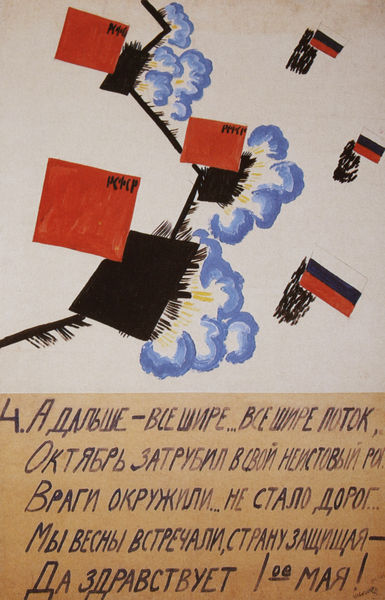
Titel: "Es lebe der 1. Mai!"
Künstler: Wladimir Koslinskij
Standort: St. Petersburg
Institution: Russisches Museum
Schlagwörter: blau, feuer, weiß, wolken, gelb, grau, orange, schwarz, rot, rauch, schrift, fahnen, fahne, flagge, leine, russland, grafik, graphik, rechtecke, bruan, rechteck, strahlen, text, quadrate, flaggen, mai, flugblatt, russisch, schuß, knall, fasern, kyrillisch, polen, schüsse